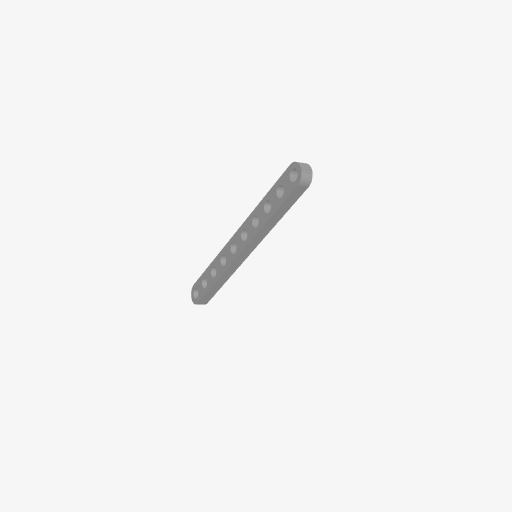
Part: FlatBeam10H